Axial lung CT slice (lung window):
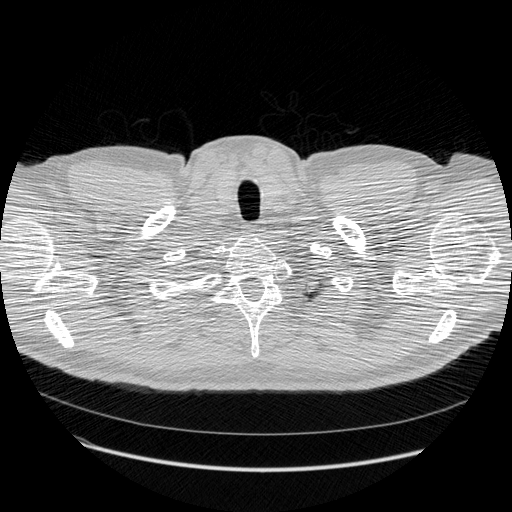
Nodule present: no